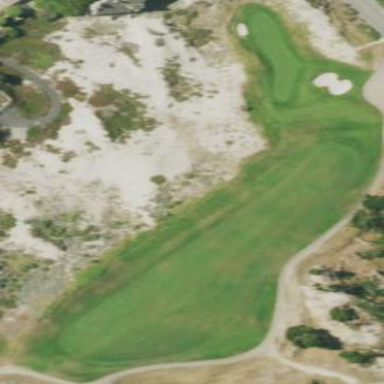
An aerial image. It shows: Rough area in golf course.